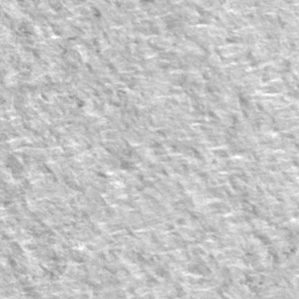
Label: frost